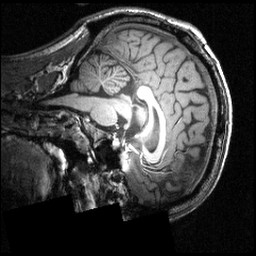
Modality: T1w
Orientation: sagittal
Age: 27
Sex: male
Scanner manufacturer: siemens
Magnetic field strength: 3.951 T
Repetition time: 1.5 s
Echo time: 0.00335 s